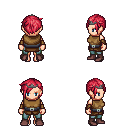
a pixel art fantasy rpg character, female body template, human, light skin, leather chest armor, teal pants, ruby red pixie cut hairstyle, iron tiara, leather bracers, maroon shoes, four views (front, back, left, right), 2x2 character sprite sheet, small pixel art, hard edges, no anti-aliasing